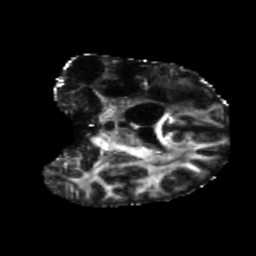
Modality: FA
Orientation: coronal
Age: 46
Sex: male
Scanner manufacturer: siemens
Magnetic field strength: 3 T
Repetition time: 5.47 s
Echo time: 0.0854 s